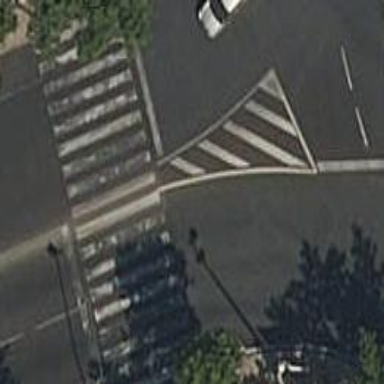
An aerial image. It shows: Crossing with traffic signals.